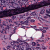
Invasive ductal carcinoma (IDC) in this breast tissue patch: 1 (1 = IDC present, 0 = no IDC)